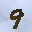
Label: 9